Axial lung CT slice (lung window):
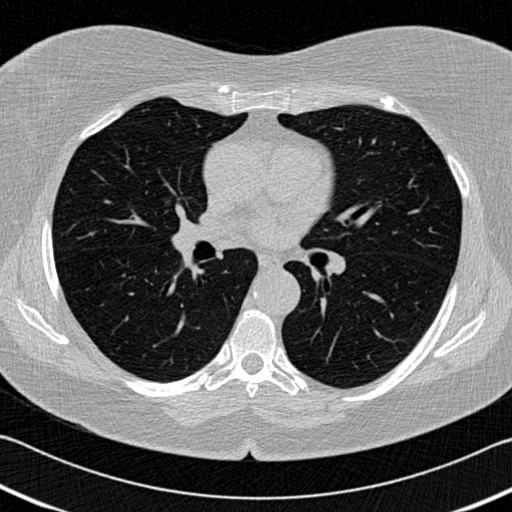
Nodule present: yes
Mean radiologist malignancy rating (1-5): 2.667